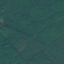
Land use / land cover: Forest